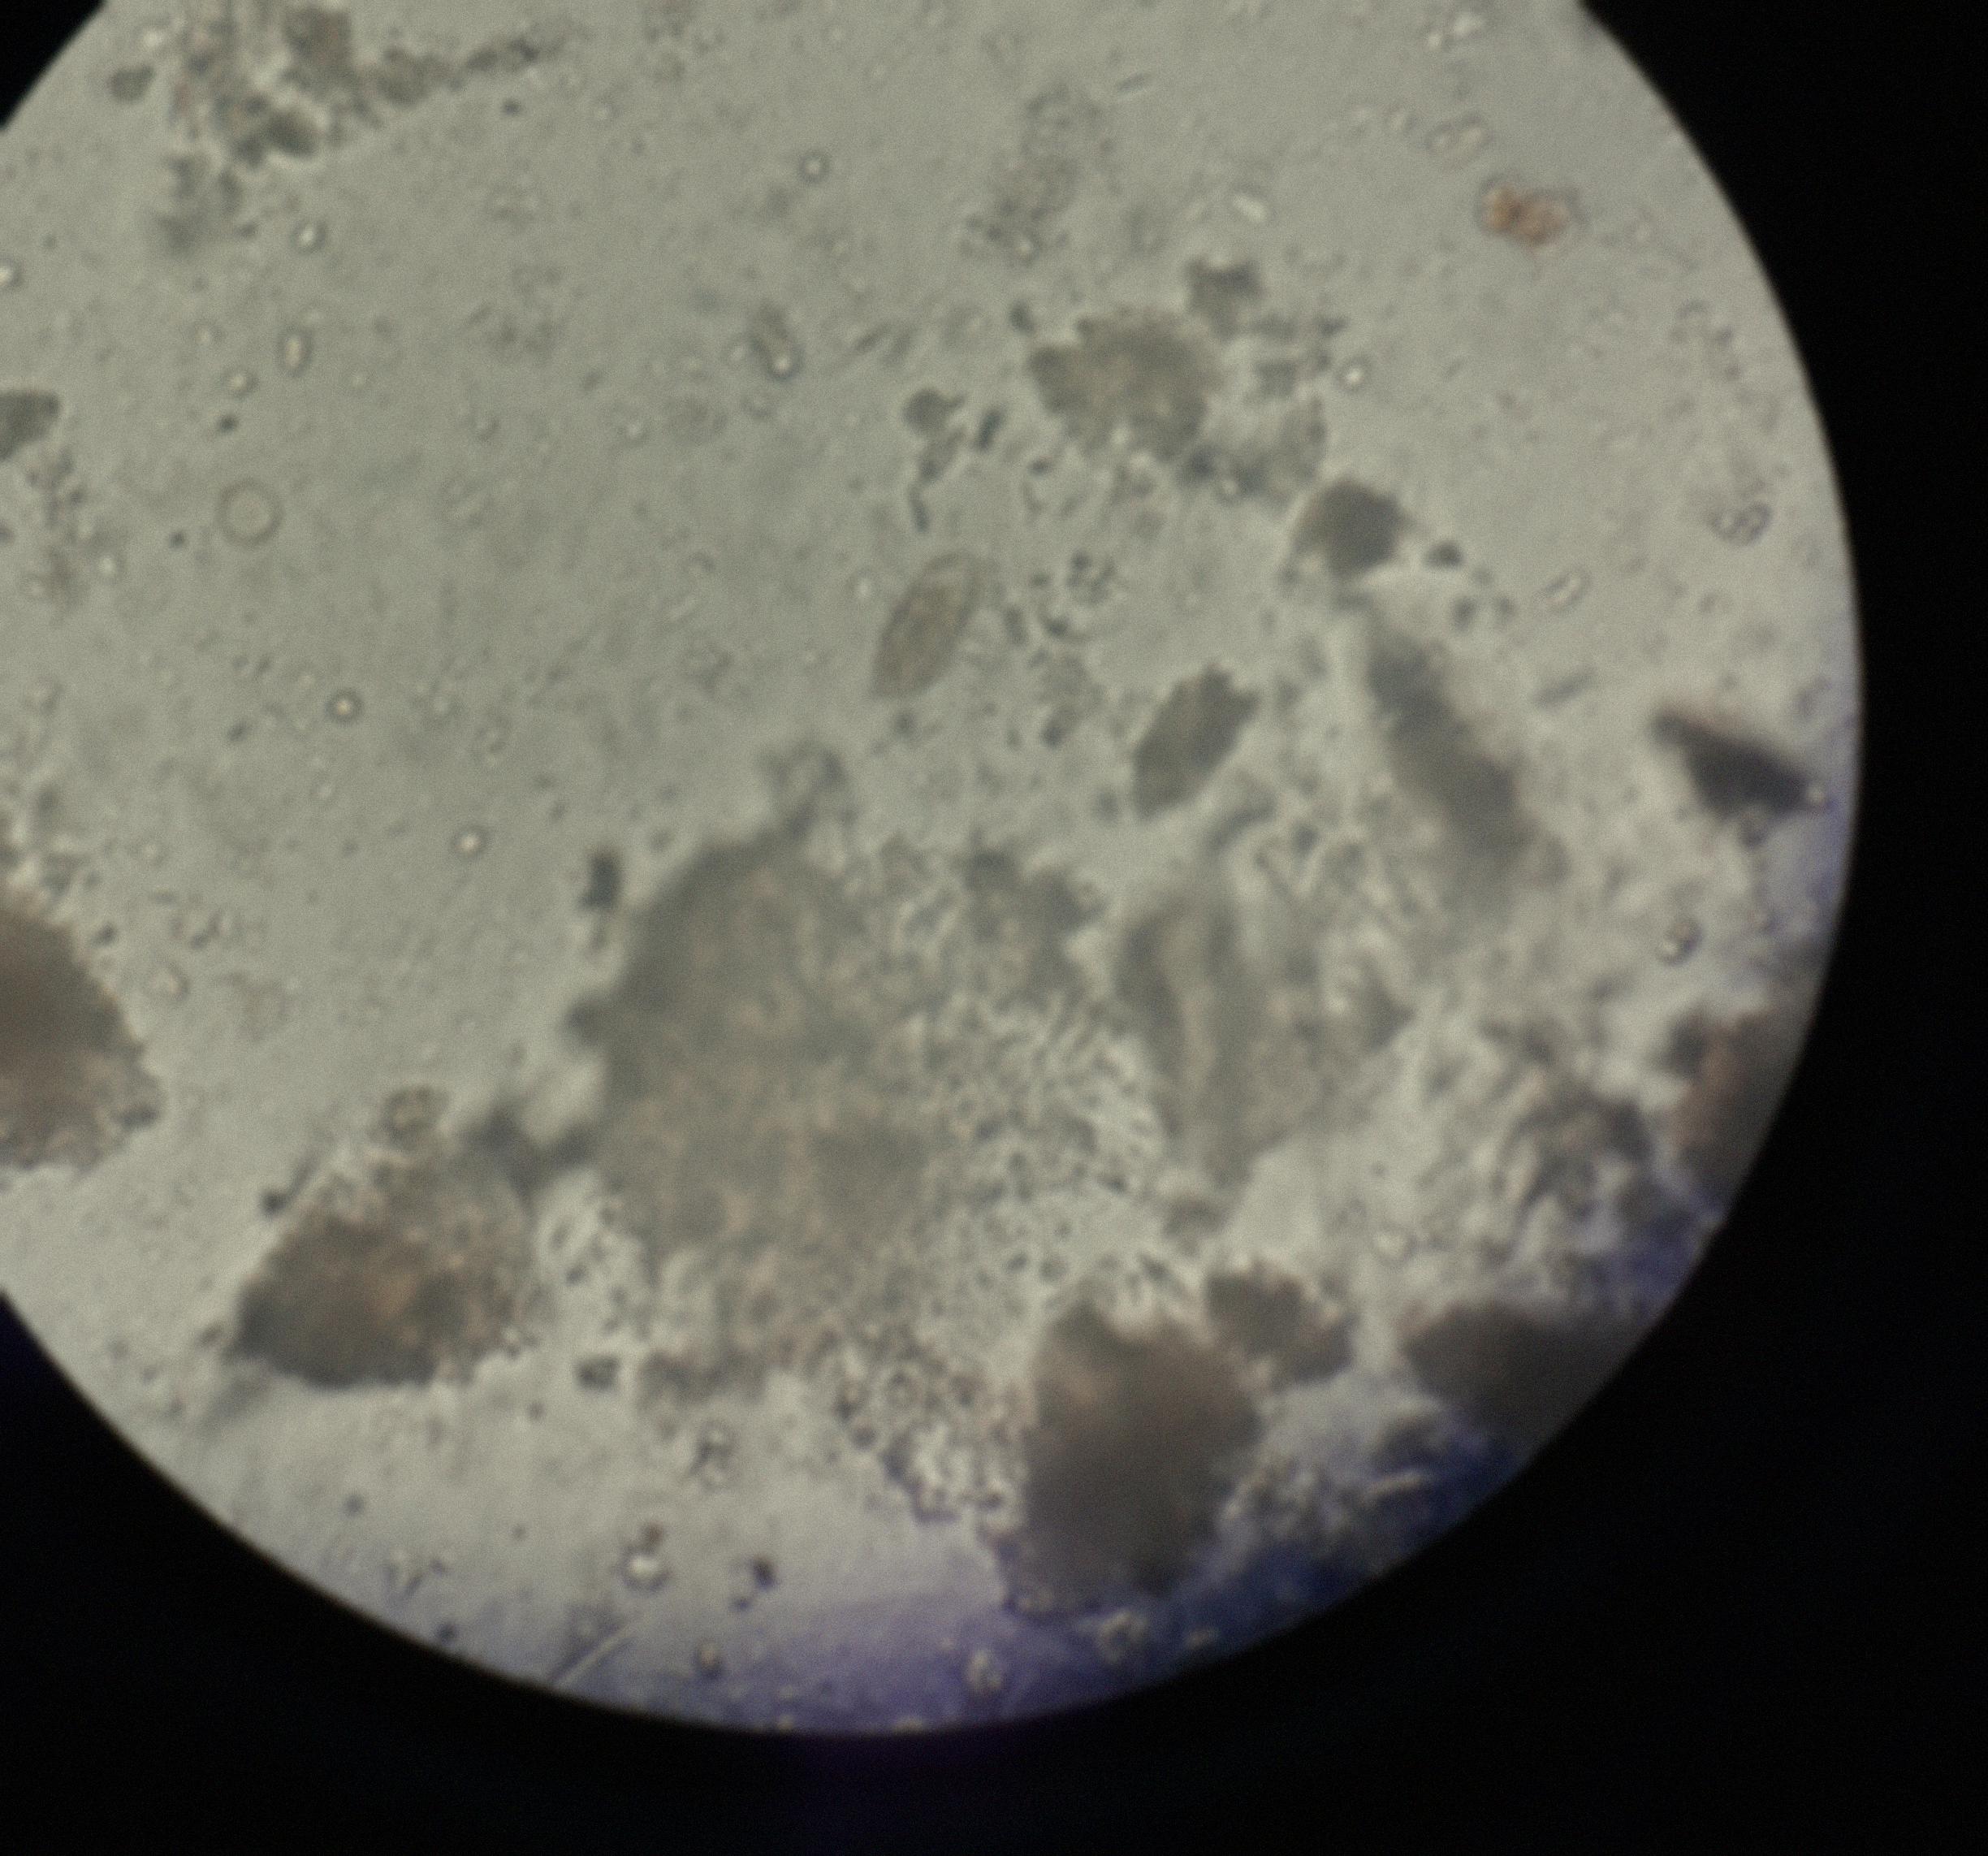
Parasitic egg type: Capillaria philippinensis